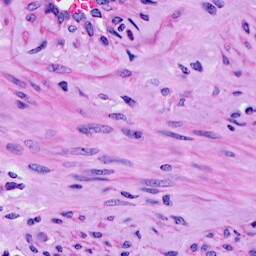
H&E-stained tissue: Cervix